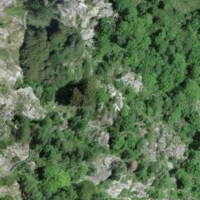
EUNIS habitat code: 23
Species observed at this site:
Satyrus ferula